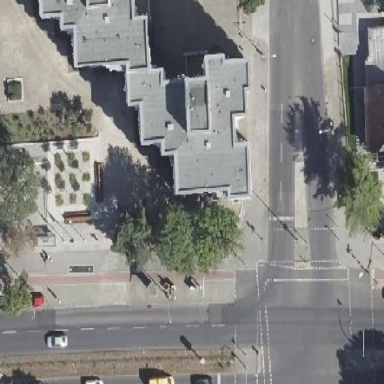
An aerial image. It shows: Flat-roofed apartment building with white facade.